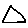
Label: triangle